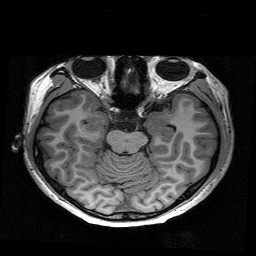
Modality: T1w
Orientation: coronal
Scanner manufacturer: siemens
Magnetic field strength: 3 T
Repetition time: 2.53 s
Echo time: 0.00267 s